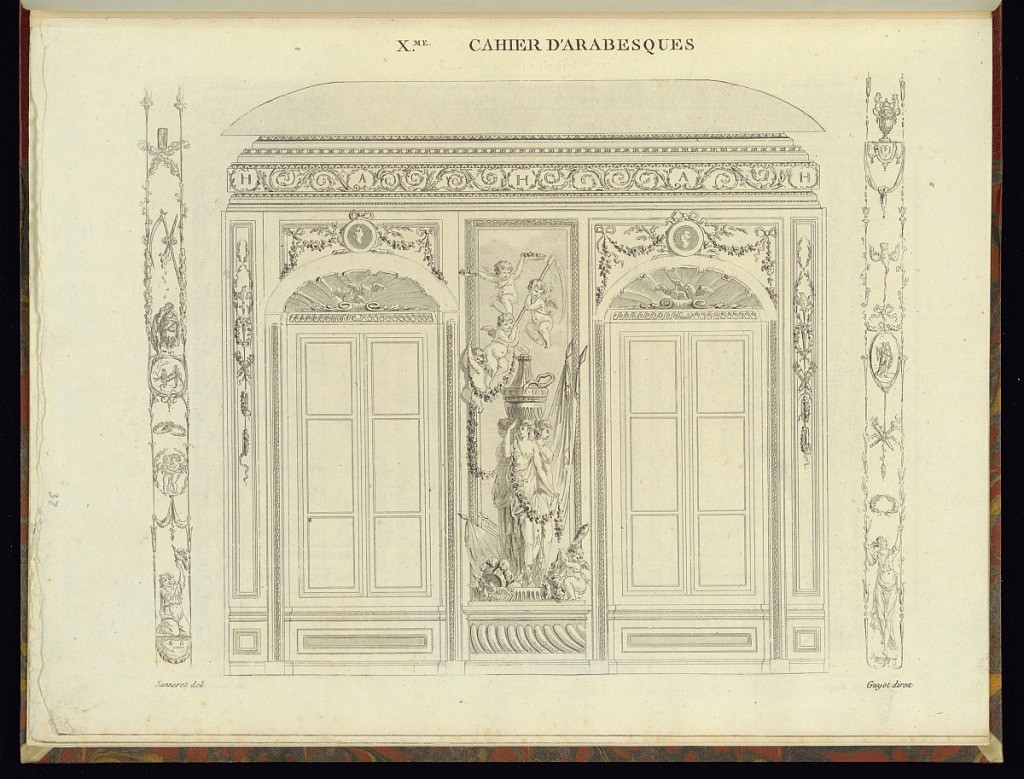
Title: Title Page
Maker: L. Janneret, French, active late 18th century
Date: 1788
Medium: Etching and aquatint on laid paper
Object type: Print
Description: Title page for a series of interior wall elevations featuring rococo, neoclassical motifs, and arabesques. The title is lettered above an elevation featuring two windows with shell-like over window panels with birds, and above festoons of flowers with central profile portrait roundels. A frieze above in the cornice featuring scrolling acanthus leaves and the letters H and A. In between the windows, a large vase and possibly clock with the roman numerals along the body and a snake's head pointing to the central numeral. The foot of the vase is decorated with three female figures, a putti, arms and armor, spears with banners, and birds. Above four winged putti. On either side of the wall elevation, are two vertical arabesque ornament designs featuring similar motifs, vases, figures, and flaming torches. The plate is signed.